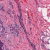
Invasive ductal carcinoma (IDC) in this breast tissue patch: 1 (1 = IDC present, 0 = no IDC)